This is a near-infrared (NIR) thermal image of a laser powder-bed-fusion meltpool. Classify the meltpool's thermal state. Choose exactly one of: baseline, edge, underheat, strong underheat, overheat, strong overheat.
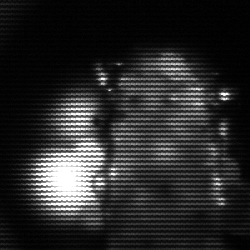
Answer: strong underheat